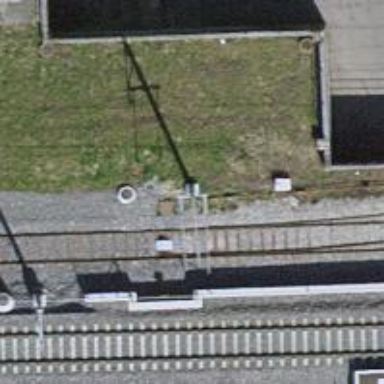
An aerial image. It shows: Single-track railway spur.